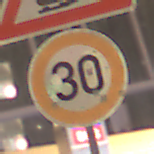
Verkehrszeichen: Geschwindigkeit30
Zusatzzeichen oben: Bahnuebergang
Umgebung: Indoor, Urban
Tageszeit: NotSpecified
Wetter: NotSpecified
Licht: Artificial
Jahreszeit: NotSpecified
Kontrast: MediumContrast